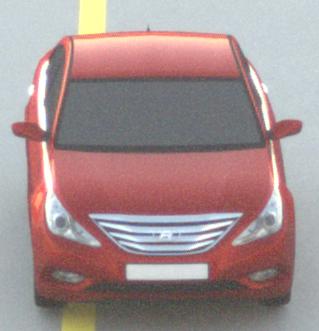
Make: Hyundai
Model: Sonata
Detailed model: Gen. 6 YF
Model produced from: 2009
Model produced until: 2016
Doors: 4
Color: red
Road condition: dry road
Daytime: sunrise or sunset
Contrast: low contrast